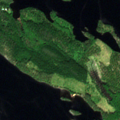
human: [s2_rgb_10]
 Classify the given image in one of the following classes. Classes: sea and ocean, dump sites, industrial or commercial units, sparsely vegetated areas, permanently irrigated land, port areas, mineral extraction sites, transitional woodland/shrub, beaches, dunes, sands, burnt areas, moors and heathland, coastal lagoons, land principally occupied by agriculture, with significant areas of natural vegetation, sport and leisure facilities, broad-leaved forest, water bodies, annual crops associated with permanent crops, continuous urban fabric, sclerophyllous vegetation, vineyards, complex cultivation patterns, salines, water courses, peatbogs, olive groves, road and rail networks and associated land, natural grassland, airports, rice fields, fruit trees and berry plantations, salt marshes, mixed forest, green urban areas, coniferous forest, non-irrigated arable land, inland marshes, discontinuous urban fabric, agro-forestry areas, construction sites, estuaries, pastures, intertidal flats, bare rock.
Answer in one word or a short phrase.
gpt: coniferous forest, mixed forest, water bodies